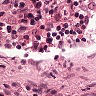
Metastatic tissue present: no